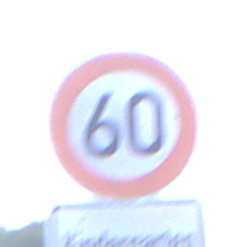
Verkehrszeichen: Geschwindigkeit60
Zusatzzeichen unten: HinweisDurchVerbaleAngabe9
Umgebung: Outdoor, Suburban
Tageszeit: SunriseSunset
Wetter: PartlyCloudy
Licht: Natural
Jahreszeit: NotSpecified
Kontrast: LowContrast